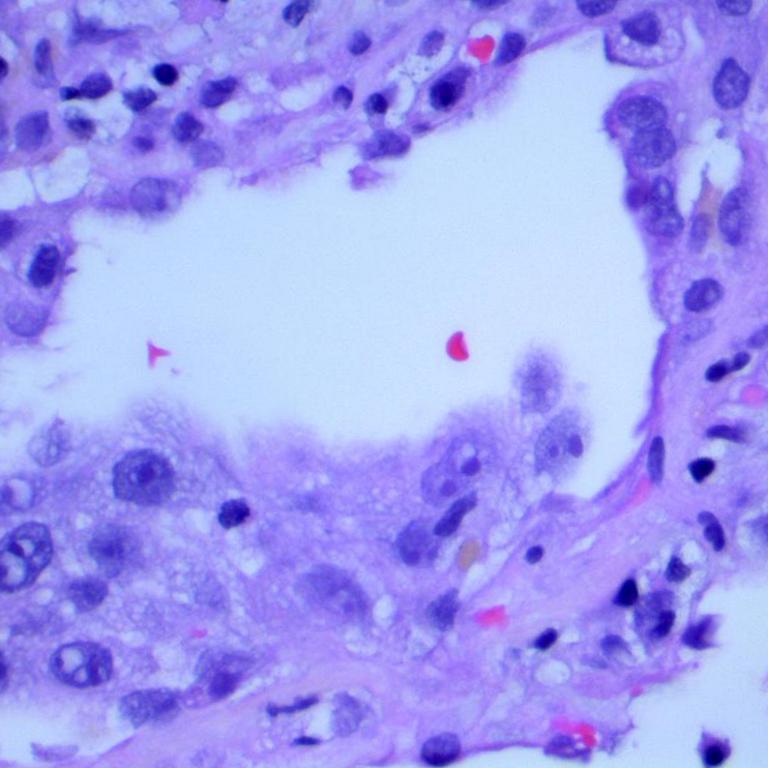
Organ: lung
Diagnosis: adenocarcinomas